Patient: sex M, age 55
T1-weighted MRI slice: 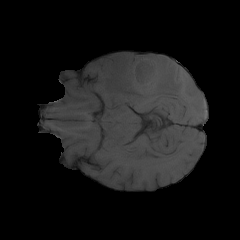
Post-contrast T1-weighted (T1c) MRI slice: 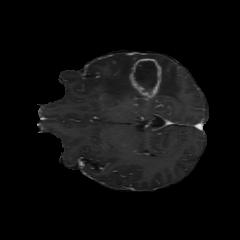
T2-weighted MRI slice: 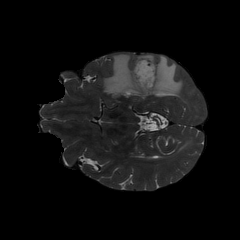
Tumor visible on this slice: yes
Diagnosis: Glioblastoma, IDH-wildtype
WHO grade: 4